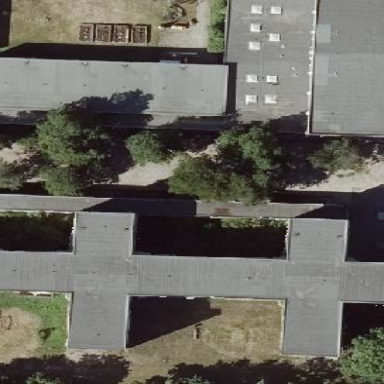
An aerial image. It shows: School building.